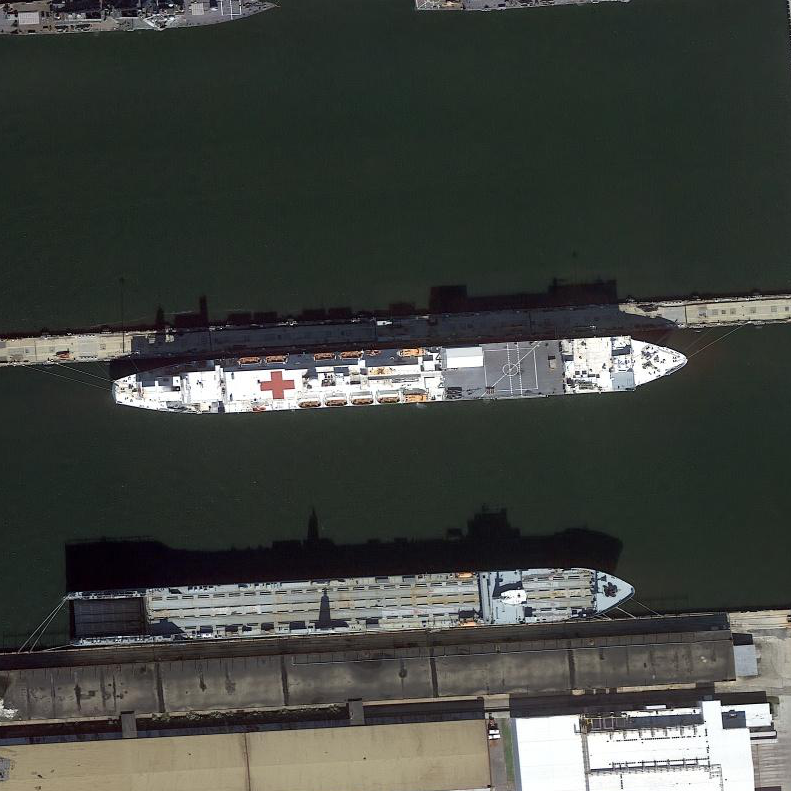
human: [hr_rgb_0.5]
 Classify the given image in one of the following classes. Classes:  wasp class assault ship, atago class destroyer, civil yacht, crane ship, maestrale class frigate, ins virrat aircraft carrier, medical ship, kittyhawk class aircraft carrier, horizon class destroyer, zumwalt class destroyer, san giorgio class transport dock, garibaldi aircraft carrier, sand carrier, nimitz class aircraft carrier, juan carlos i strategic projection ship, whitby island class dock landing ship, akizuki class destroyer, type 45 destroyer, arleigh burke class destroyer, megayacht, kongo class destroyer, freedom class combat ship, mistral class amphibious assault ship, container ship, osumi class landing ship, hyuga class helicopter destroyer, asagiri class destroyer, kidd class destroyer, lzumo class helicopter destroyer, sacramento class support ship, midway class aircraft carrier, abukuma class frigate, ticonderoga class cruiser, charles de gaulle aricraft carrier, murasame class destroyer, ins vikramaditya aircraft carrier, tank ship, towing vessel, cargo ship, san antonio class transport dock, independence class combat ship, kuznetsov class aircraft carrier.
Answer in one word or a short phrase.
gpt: Medical ship